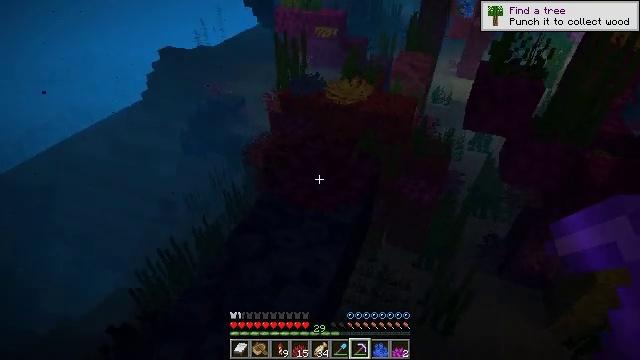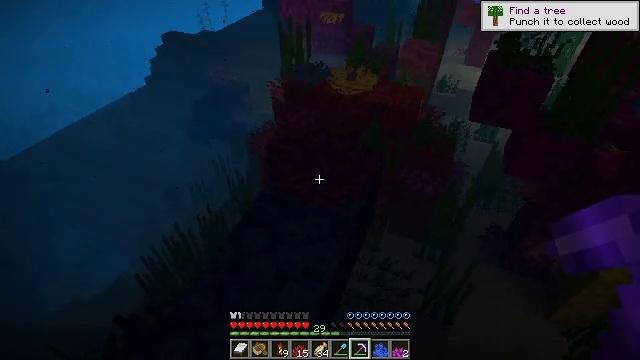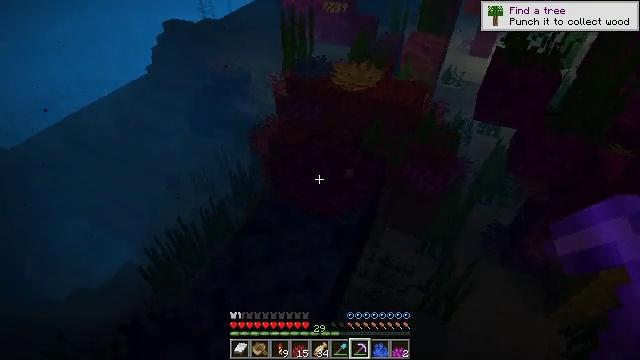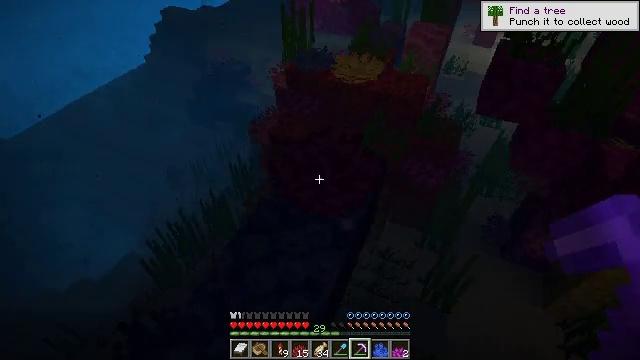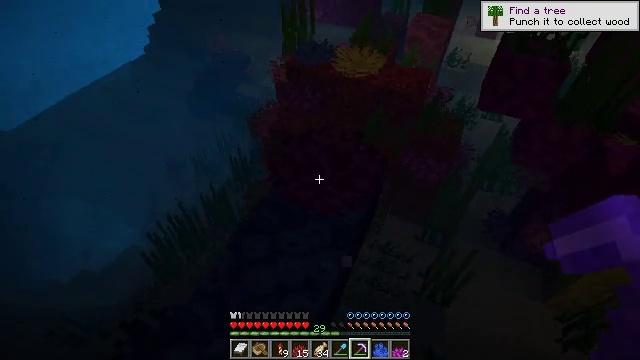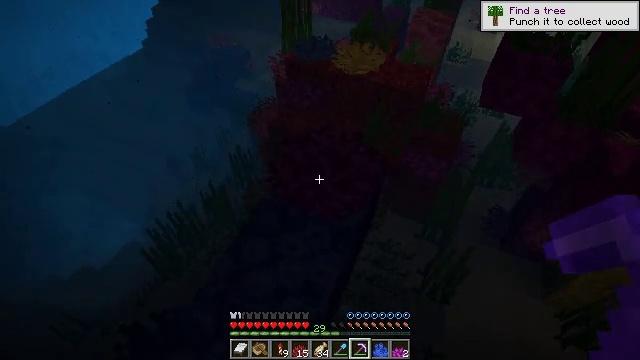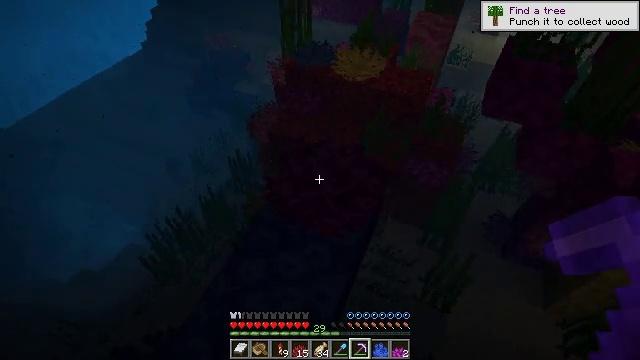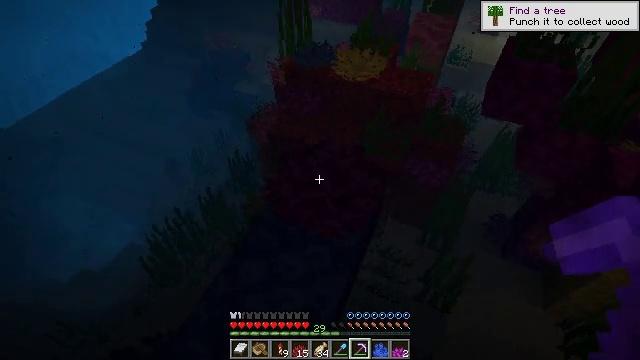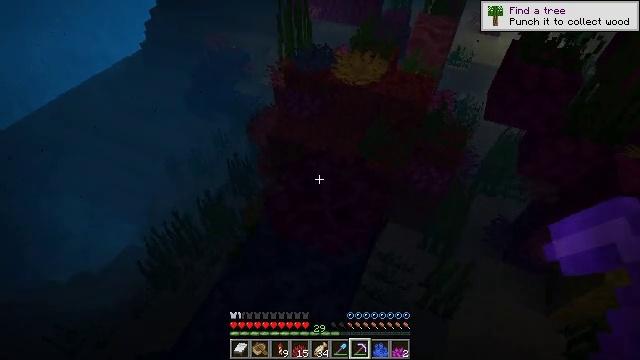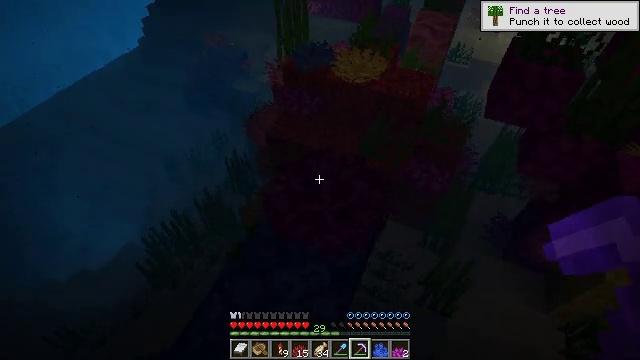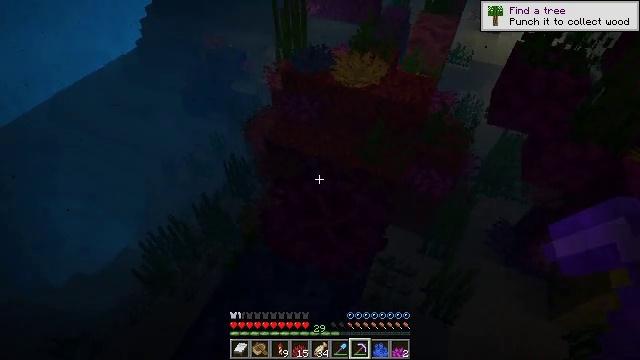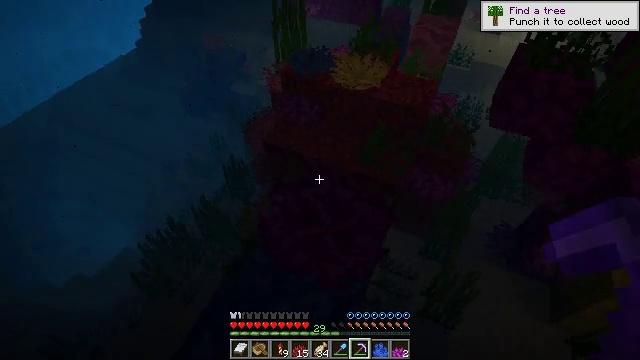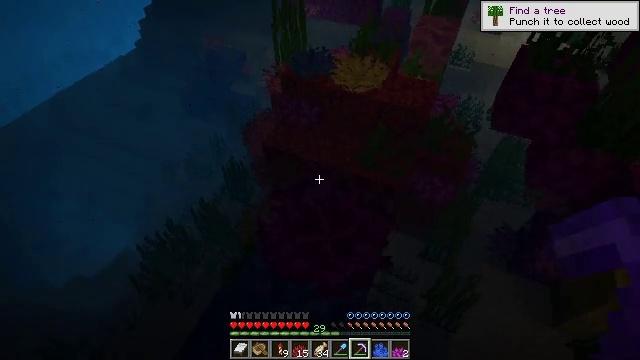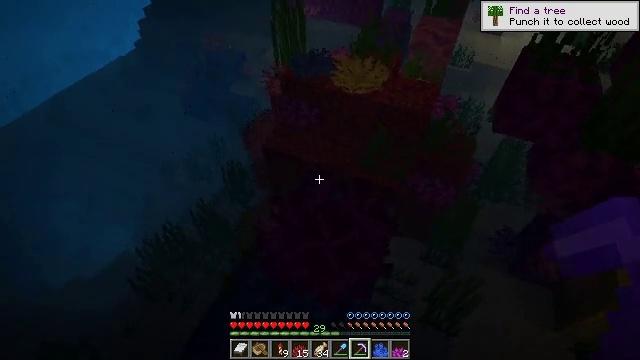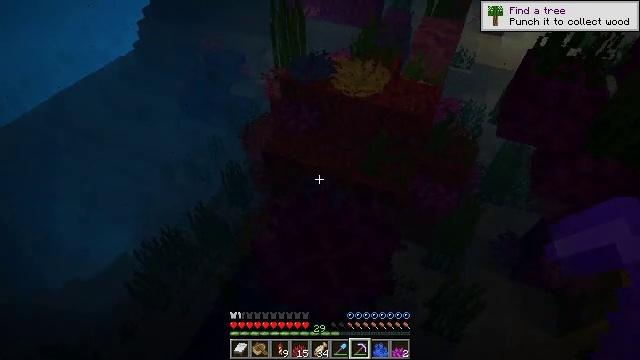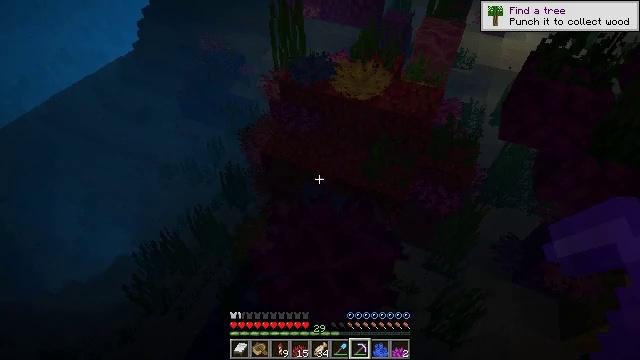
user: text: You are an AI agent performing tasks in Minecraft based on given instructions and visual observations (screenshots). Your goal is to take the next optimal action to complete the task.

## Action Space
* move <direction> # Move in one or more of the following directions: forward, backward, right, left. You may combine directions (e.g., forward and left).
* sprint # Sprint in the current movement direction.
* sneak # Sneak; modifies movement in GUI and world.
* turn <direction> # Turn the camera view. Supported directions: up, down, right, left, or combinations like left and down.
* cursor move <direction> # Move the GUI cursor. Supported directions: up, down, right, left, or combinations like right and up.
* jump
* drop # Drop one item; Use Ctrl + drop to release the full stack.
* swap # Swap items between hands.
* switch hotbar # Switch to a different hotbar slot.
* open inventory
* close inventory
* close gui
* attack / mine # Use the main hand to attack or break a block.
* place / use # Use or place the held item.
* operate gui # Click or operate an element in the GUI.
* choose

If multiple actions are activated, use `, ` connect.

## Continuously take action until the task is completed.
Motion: motion action
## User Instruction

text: Attack the fire coral wall fan to collect it.
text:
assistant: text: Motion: move forward, turn down
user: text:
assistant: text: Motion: move forward, turn down
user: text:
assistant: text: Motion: move forward, turn down
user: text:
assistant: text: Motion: move forward, turn down
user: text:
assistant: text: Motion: move forward, turn down
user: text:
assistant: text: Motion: move forward
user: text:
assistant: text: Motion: move forward
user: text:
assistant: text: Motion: move forward
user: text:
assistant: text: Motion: move forward
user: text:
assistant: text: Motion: move forward
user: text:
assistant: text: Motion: move forward
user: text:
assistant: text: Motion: move forward
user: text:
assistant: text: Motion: move forward
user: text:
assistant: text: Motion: move forward
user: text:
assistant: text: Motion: move forward
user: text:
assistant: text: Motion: move forward
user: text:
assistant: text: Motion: move forward
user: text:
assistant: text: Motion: move forward
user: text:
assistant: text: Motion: move forward
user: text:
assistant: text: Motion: move forward
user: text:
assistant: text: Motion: move forward
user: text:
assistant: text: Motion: move forward
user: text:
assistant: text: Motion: move forward
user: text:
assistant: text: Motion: move forward
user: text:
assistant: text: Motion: move forward
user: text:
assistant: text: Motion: move forward
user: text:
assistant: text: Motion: move forward
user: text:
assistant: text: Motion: move forward
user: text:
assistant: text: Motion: move forward
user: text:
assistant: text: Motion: move forward